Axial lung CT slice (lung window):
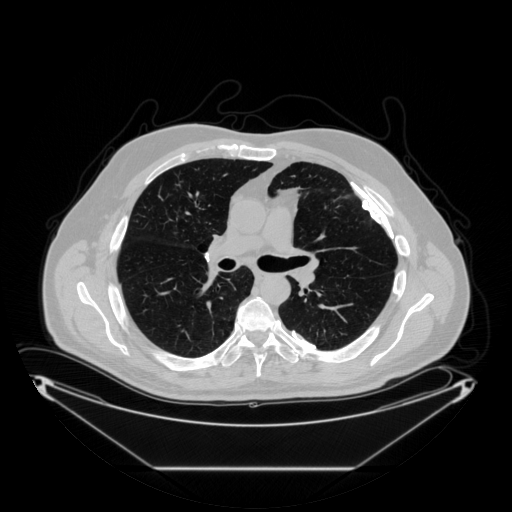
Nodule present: no